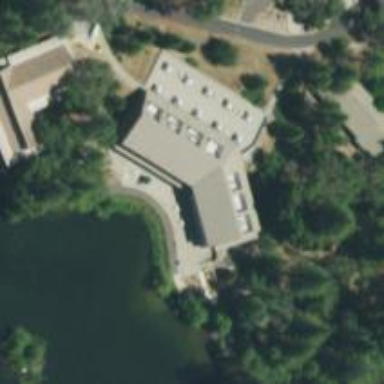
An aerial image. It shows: Library building.